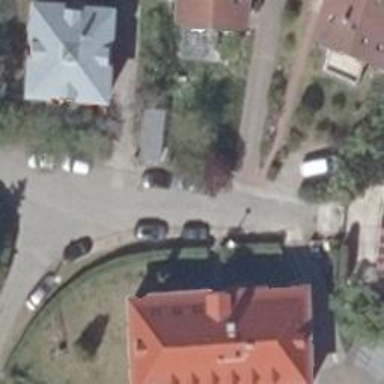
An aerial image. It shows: Residential road with no sidewalk.